Question: I output data from atabase in table.
In result table created with next code:
'''
while($i=$res2->fetch_assoc()) {
$a++;
$t2.='
<tr>
<td>'.$a.'</td>
<td>'.date_format(new DateTime($i['date']),'d.m.Y').'</td>
';
if($valid!='id'){
$t2.='
<td>'.$partner.'</td>
';
}
$t2.='
<td>'.$http_referer.'</td>
</tr>';
}
$t1='
<table class="table table-hover table-bordered">
<thead>
<tr>
<th class="column_th_number">No. </th>
<th>Date</th>
';
if($valid!='id'){
$t1.='
<th>Partner</th>
';
}
$t1.='
<th></th>
</tr>
<tr>
<td colspane="2">
&nbsp;
</td>
</tr>
</thead>
<tbody>
';
$t3='
</tbody>
</table>
';
echo $t1.$t2.$t3;
'''
but in the result I see that last row was not closed (see image):

Tell me please why last row was not closed?
And how can I make this right?
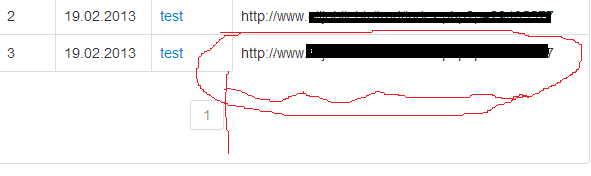